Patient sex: M
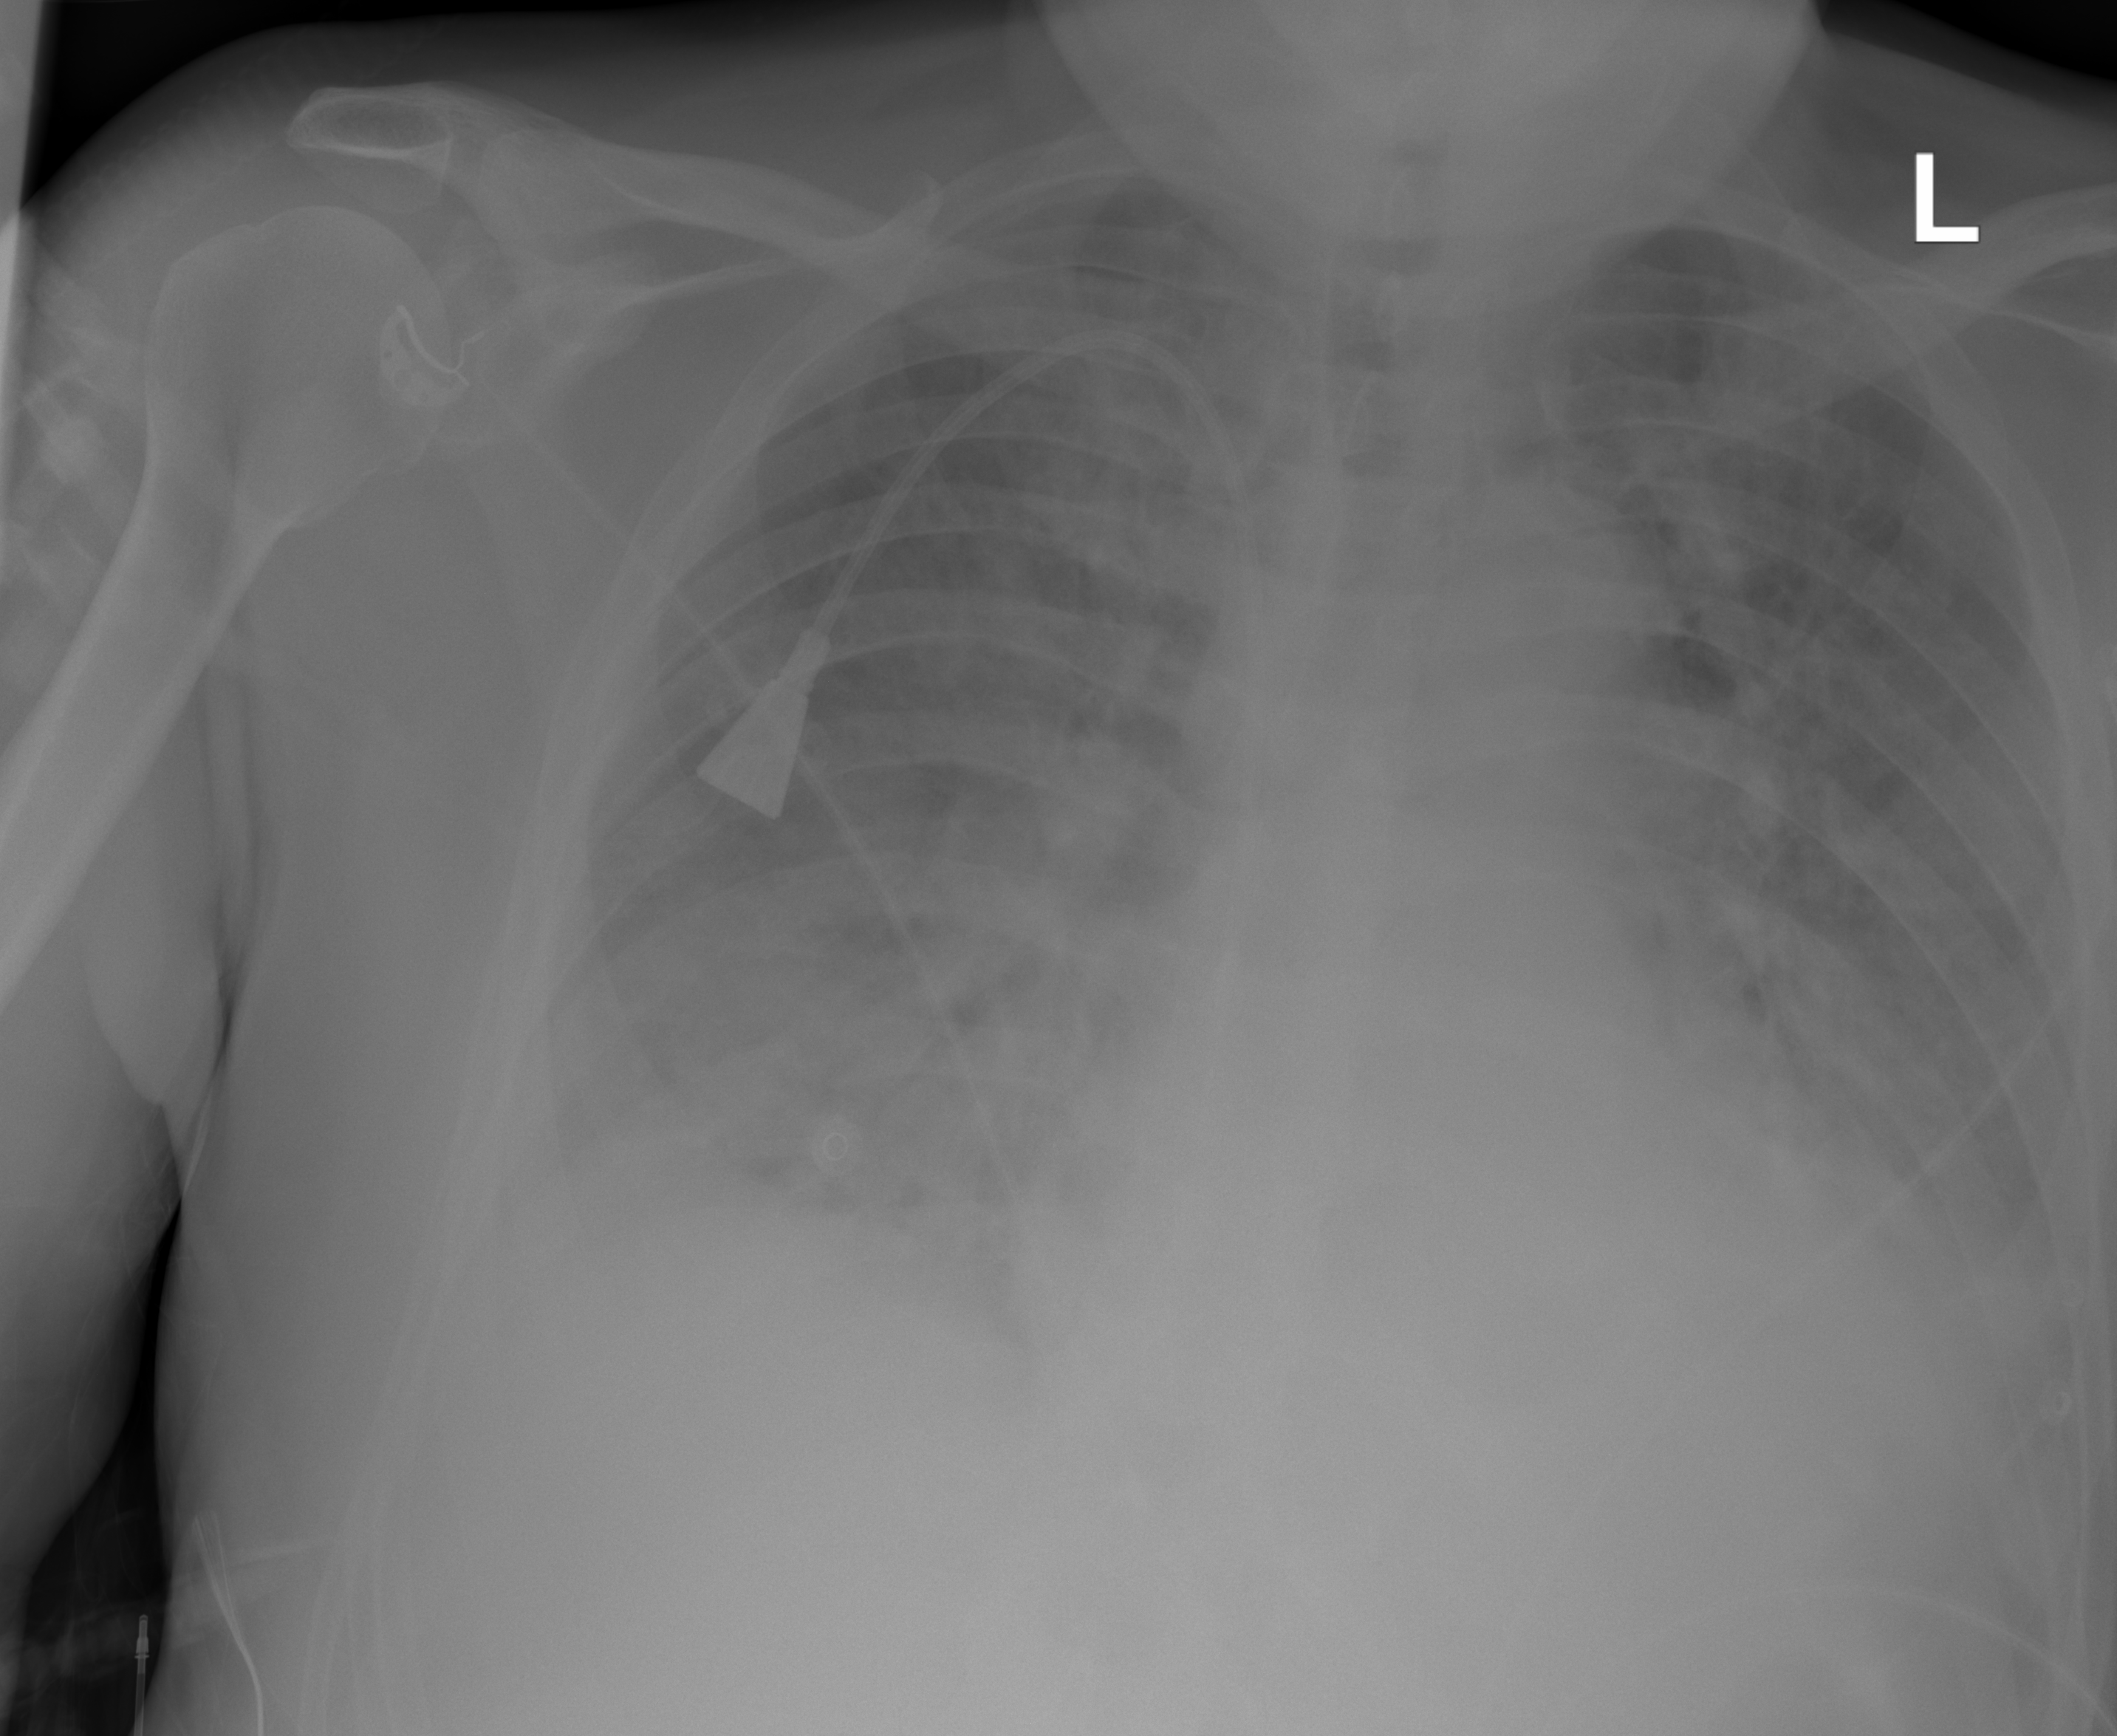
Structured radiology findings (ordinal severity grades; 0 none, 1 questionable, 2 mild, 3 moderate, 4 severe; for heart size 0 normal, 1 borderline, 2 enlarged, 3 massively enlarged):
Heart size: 0
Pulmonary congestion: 3
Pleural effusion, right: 2
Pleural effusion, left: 2
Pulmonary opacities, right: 0
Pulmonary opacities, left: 0
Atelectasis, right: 2
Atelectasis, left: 2